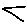
Label: zigzag